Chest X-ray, AP view. Patient: 57 years old, sex M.
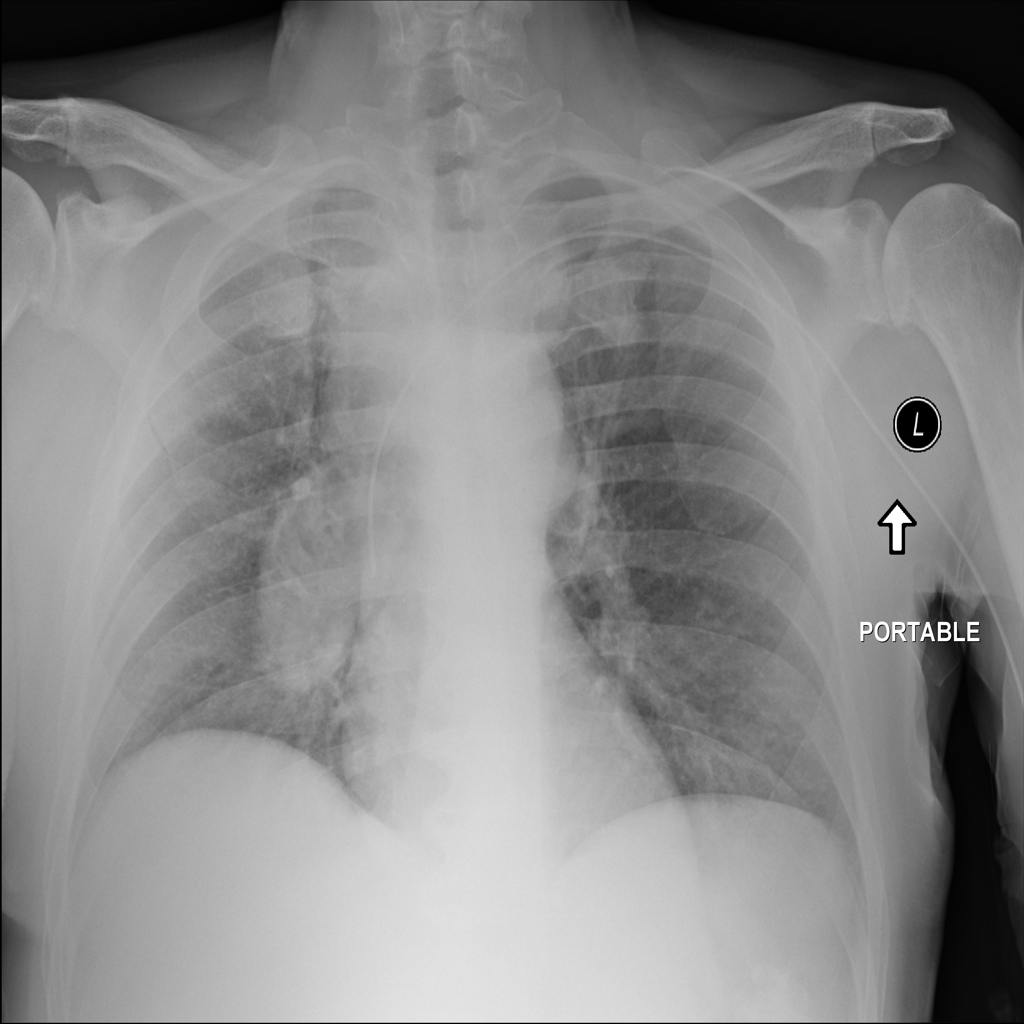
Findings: No Finding